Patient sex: M
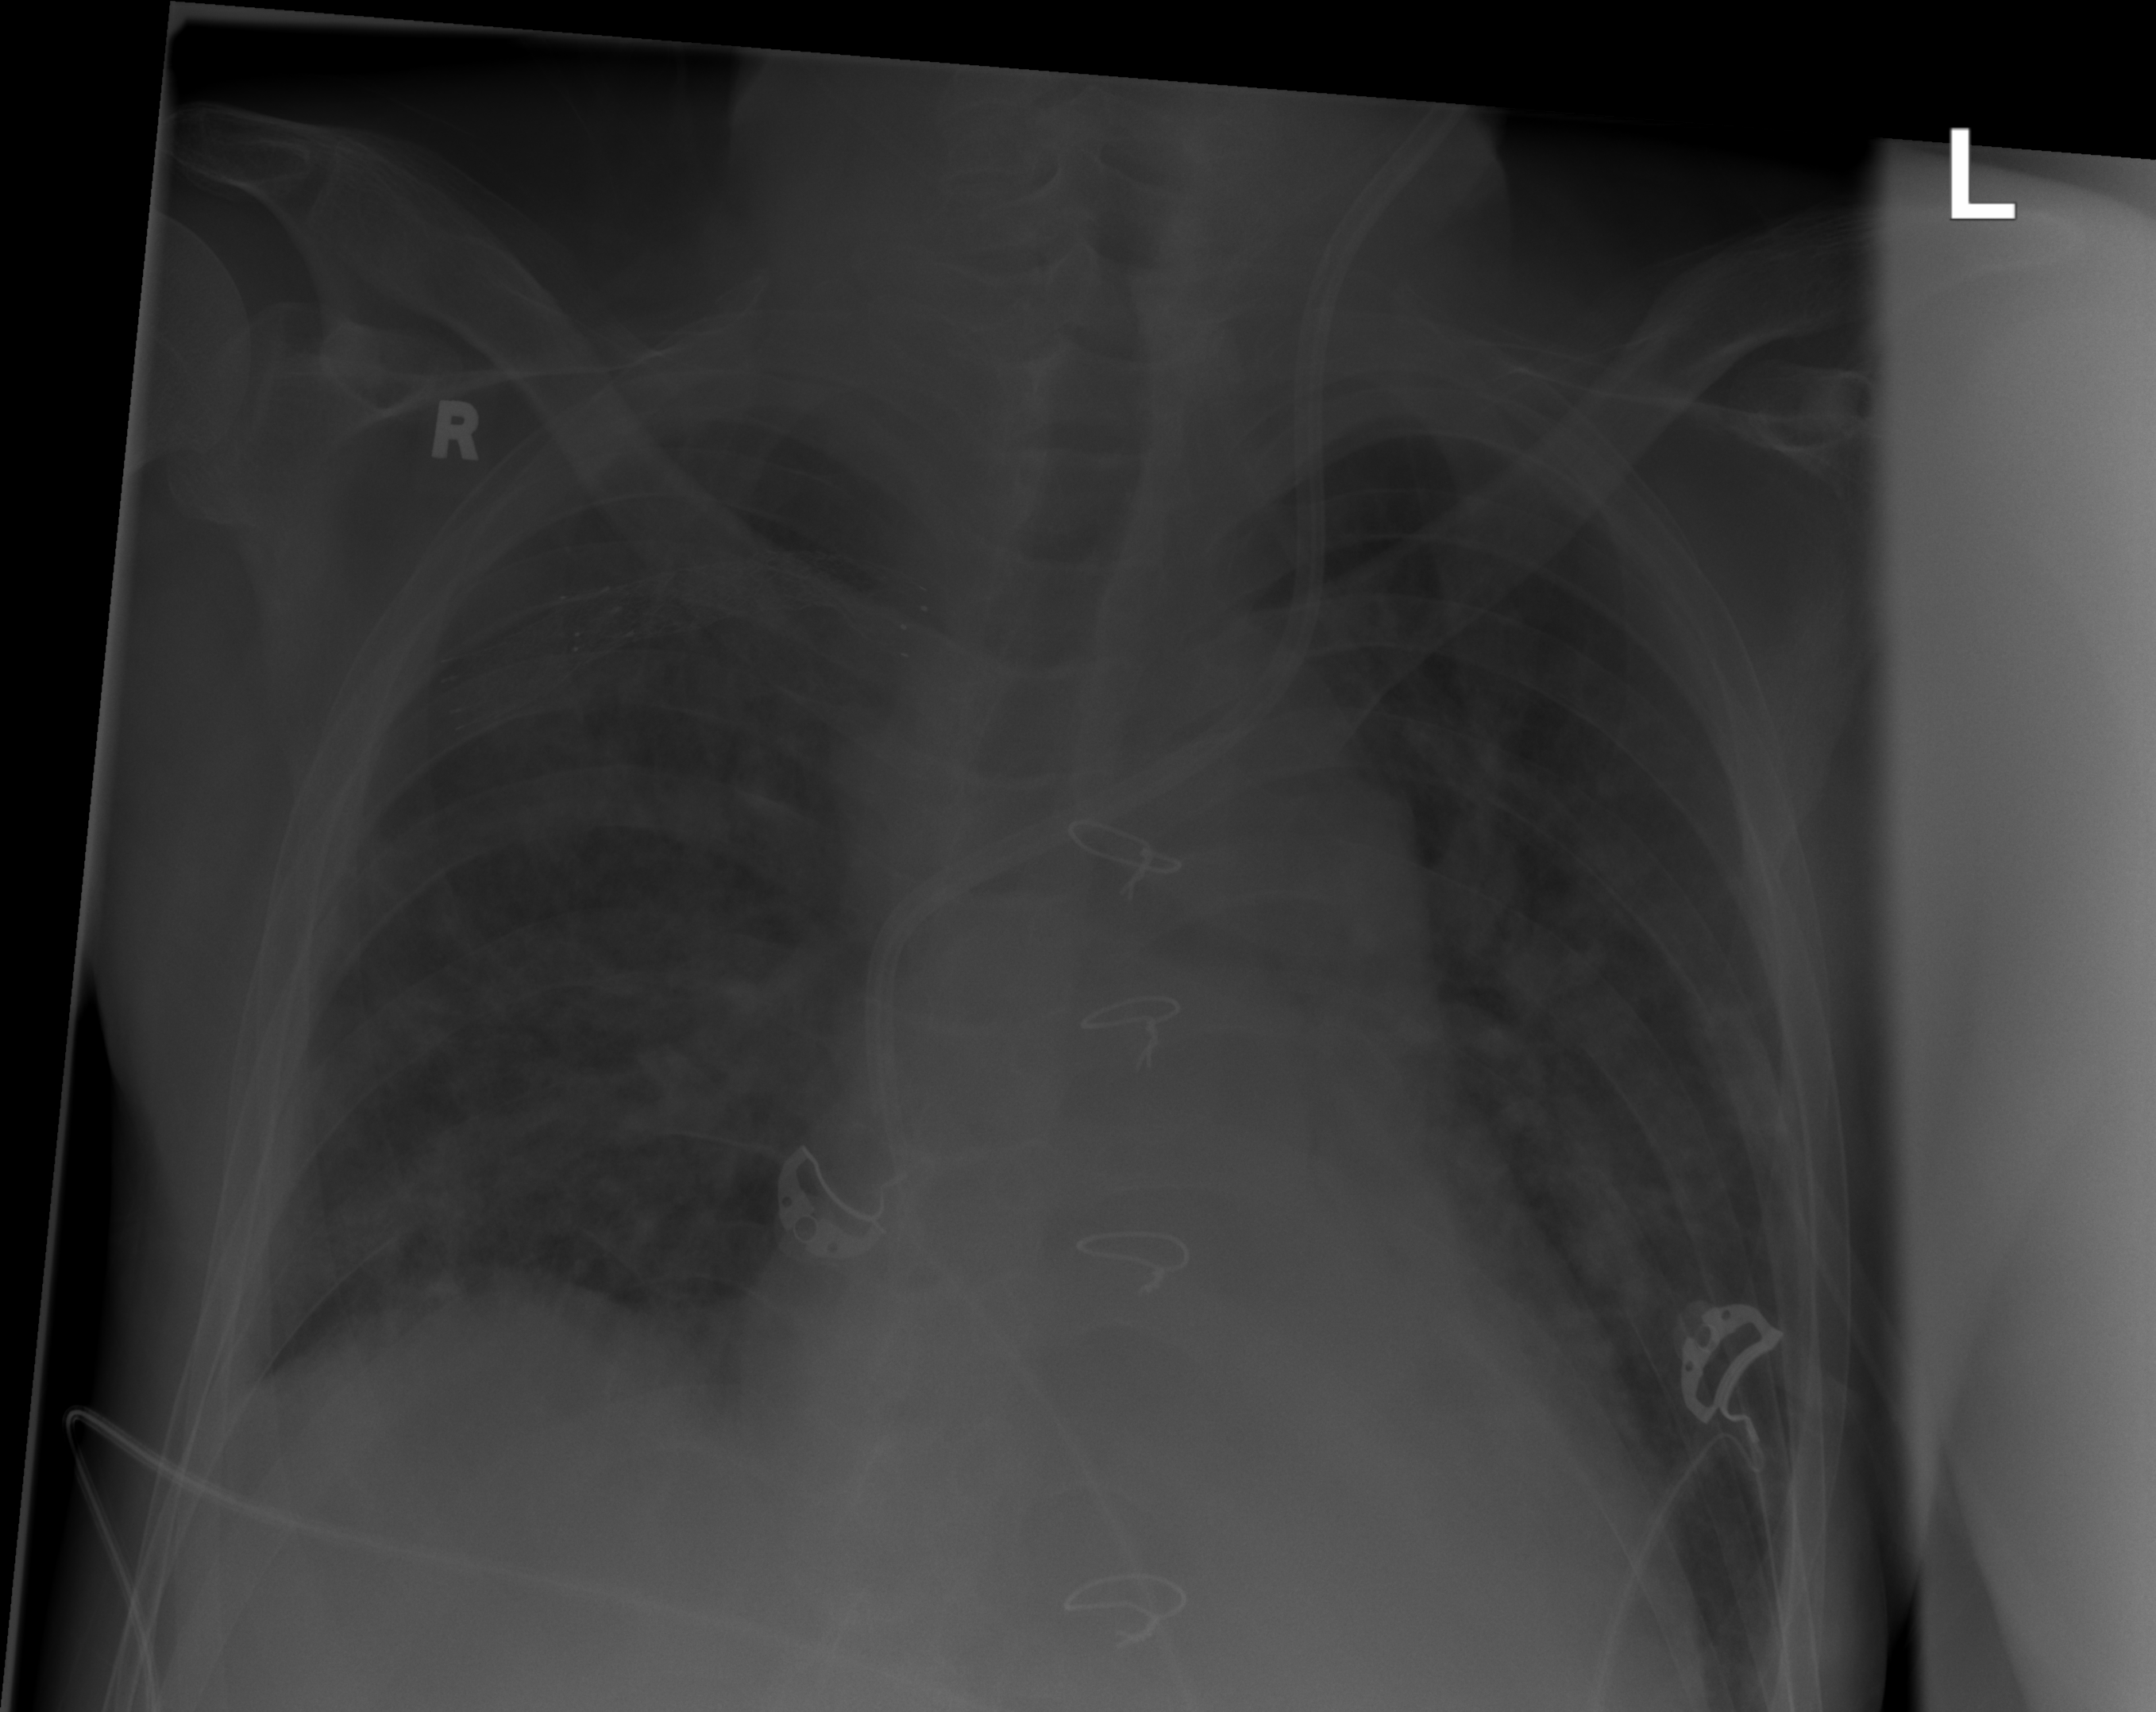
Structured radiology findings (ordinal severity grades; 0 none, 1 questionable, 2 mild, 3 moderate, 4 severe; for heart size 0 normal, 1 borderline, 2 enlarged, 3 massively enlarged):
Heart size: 0
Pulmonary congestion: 2
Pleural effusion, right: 2
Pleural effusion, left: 0
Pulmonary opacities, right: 2
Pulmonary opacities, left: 2
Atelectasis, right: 2
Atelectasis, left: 2